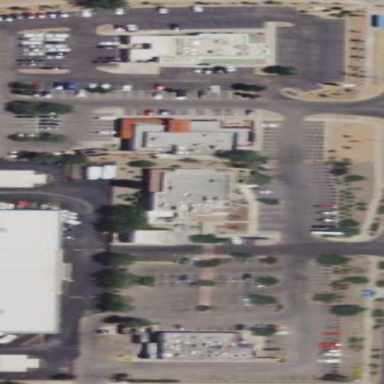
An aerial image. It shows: Retail area.